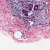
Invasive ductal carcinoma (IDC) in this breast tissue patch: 0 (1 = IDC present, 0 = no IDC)